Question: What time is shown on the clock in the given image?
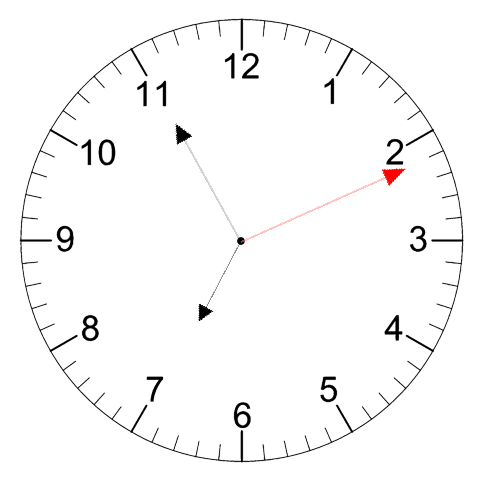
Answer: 06:55:11